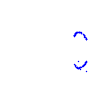
Particle: proton